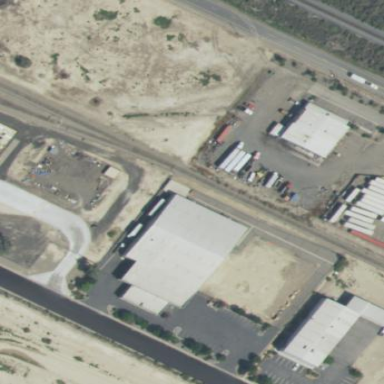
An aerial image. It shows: Commercial building.